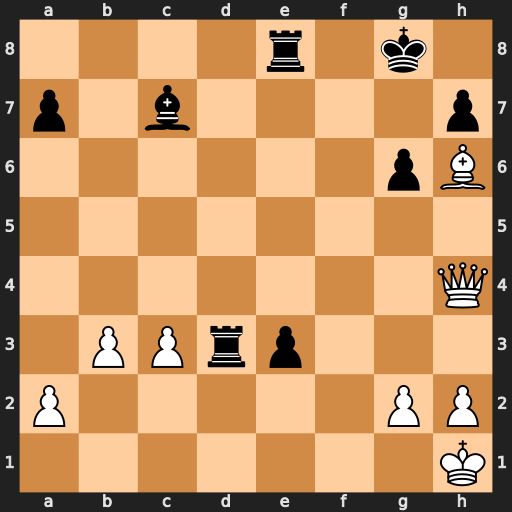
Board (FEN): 4r1k1/p1b4p/6pB/8/7Q/1PPrp3/P5PP/7K
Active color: w
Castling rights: -
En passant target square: -
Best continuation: Qc4+ Kh8 Qxd3 e2 Qd4+